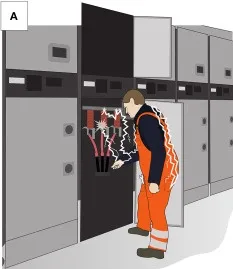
(A) Mechanism of the electric arc injury from the 20 kV medium-voltage switchgear at inspection.
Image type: radiology (ct)